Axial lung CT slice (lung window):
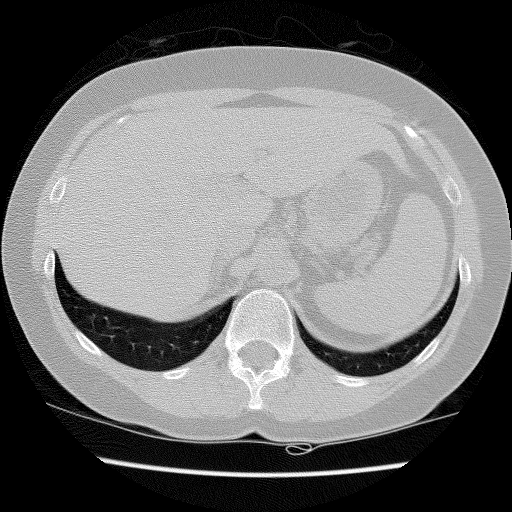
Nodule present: no